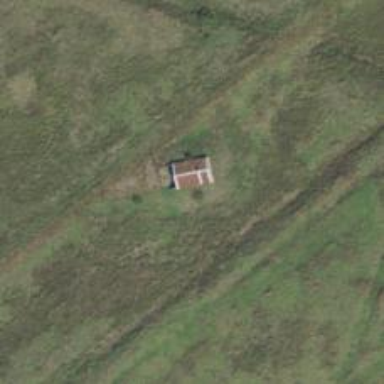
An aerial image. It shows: Military bunker.